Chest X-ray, AP view. Patient: 49 years old, sex F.
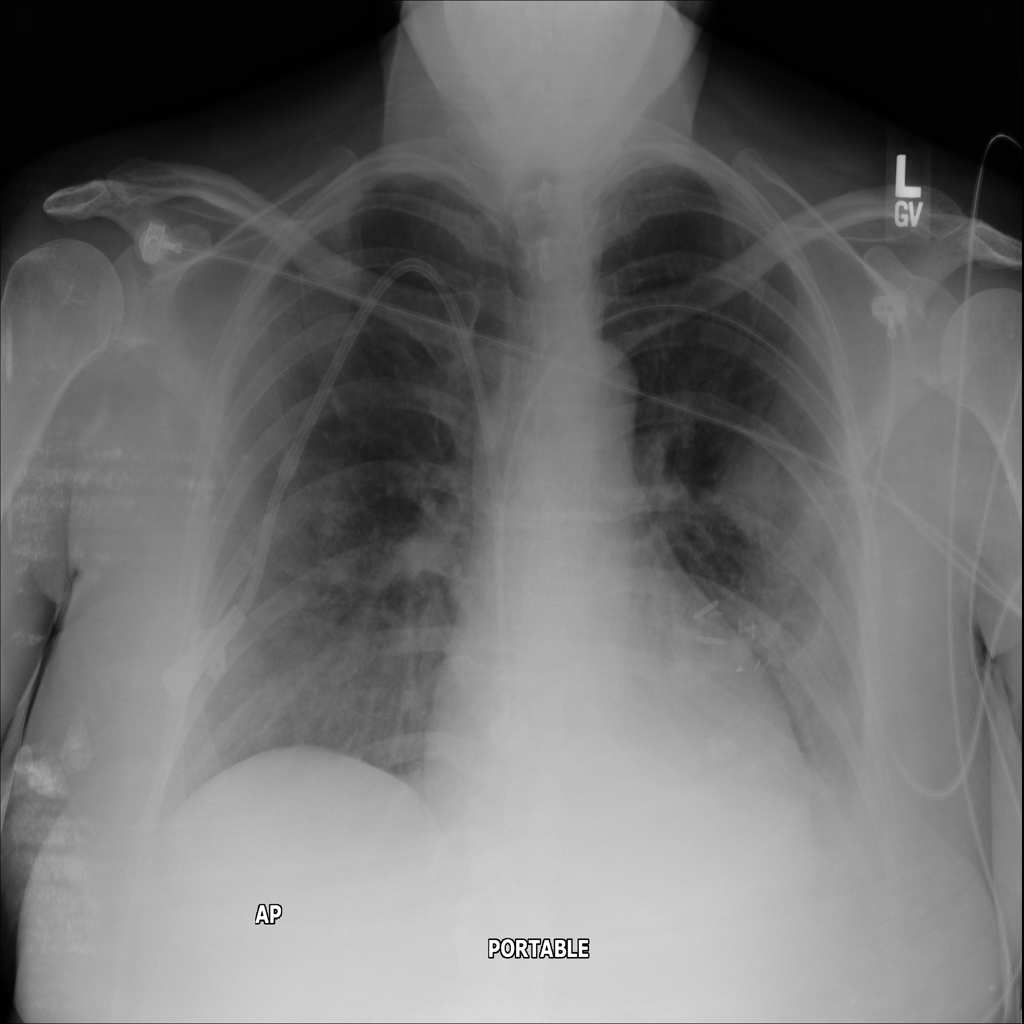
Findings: No Finding